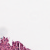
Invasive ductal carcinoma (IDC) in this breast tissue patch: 0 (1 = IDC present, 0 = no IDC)